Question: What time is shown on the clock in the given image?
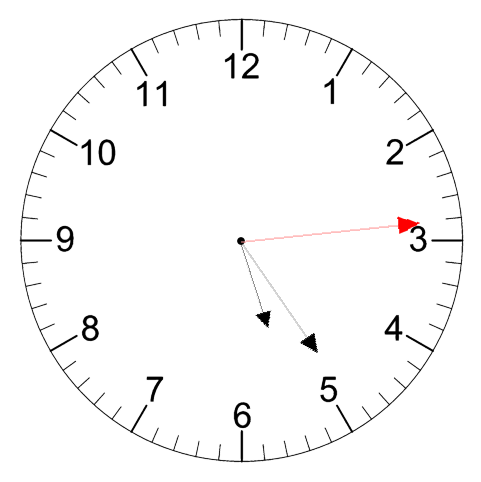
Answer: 05:24:14